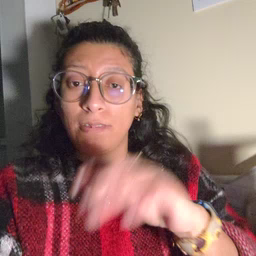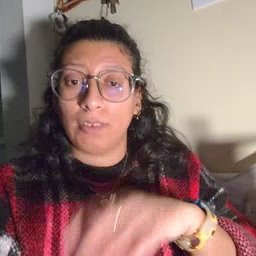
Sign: cloud